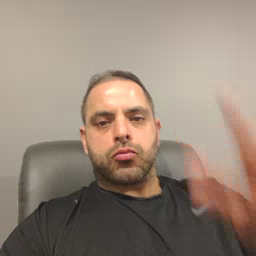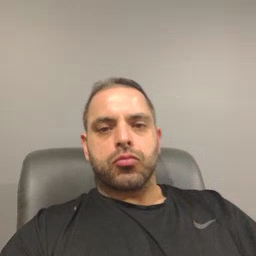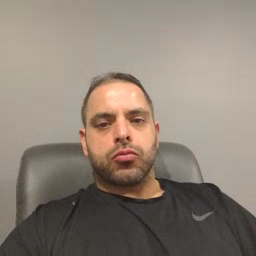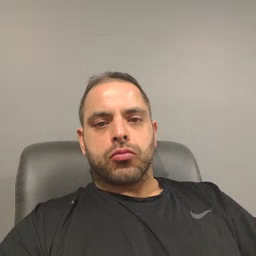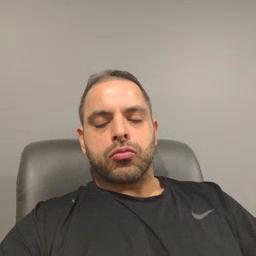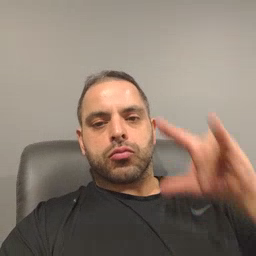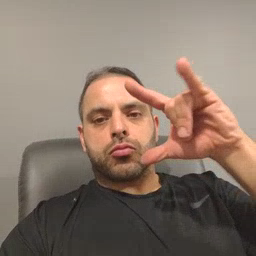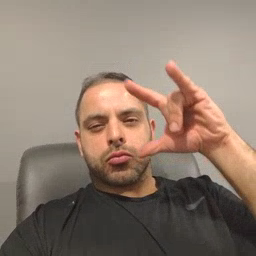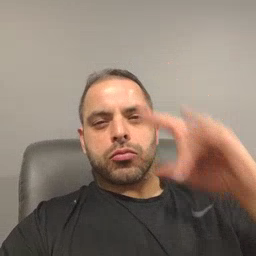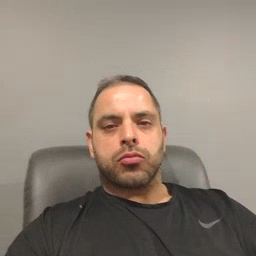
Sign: airplane